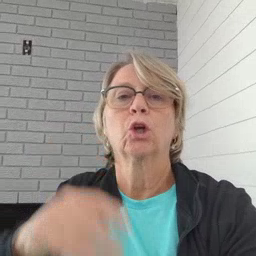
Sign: finger